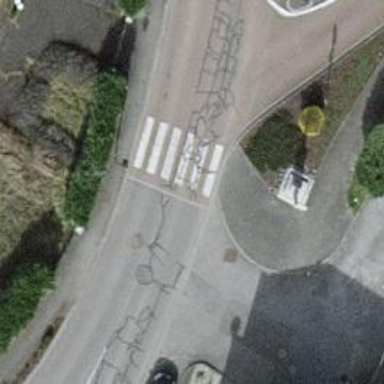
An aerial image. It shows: Uncontrolled zebra crossing on the road.